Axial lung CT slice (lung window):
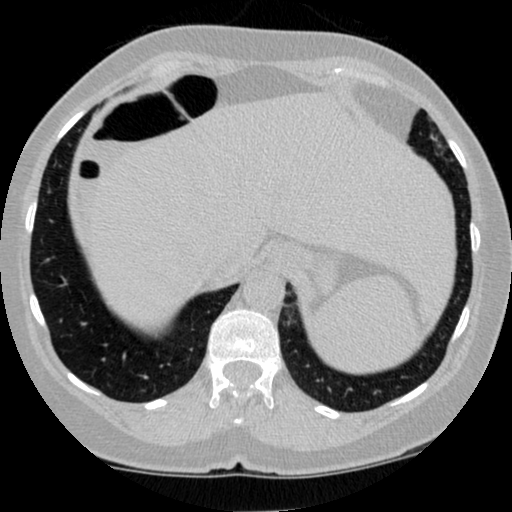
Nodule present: no